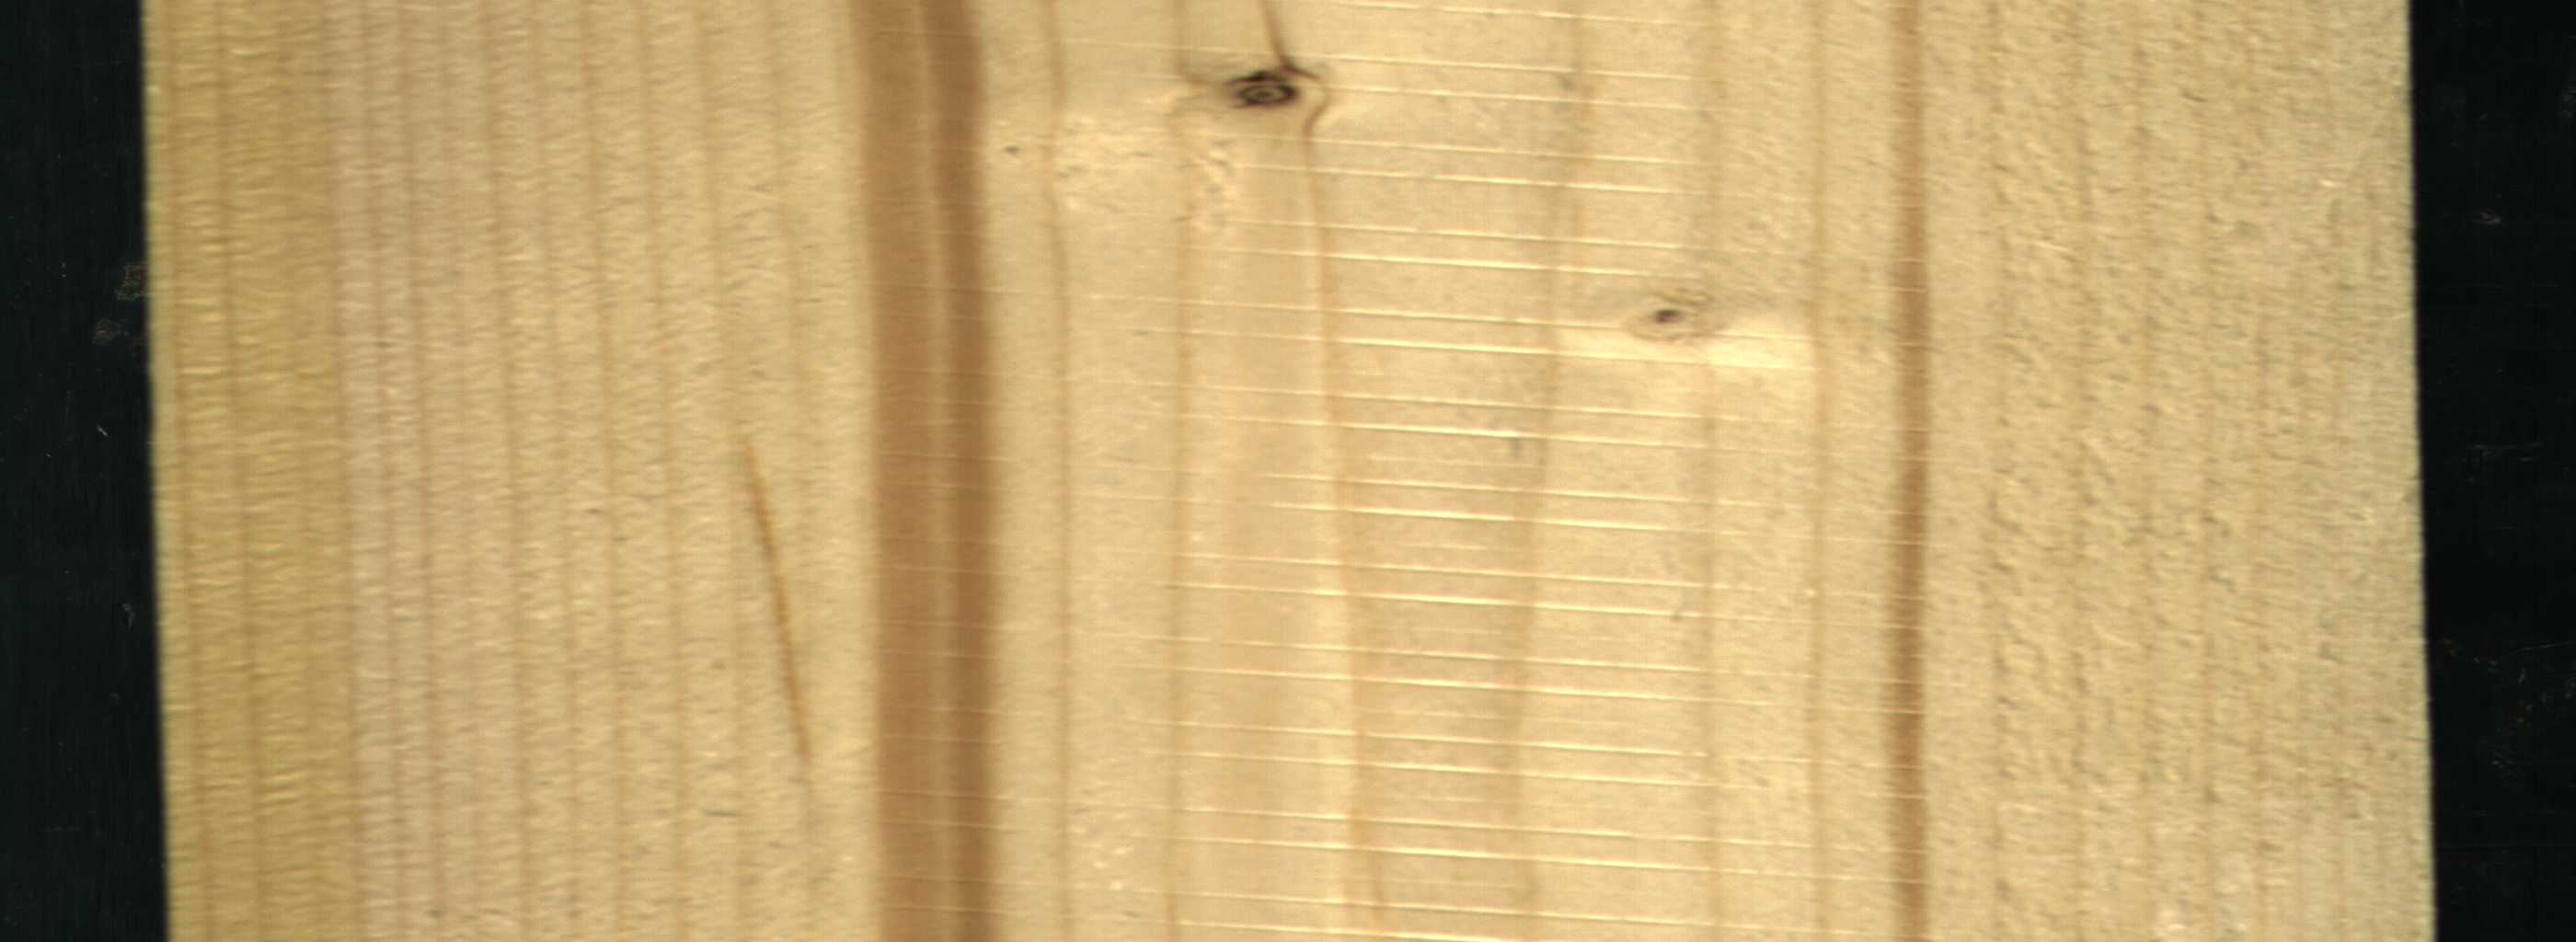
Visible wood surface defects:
resin
Quartzity
Dead_Knot
Live_Knot